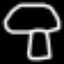
Label: mushroom